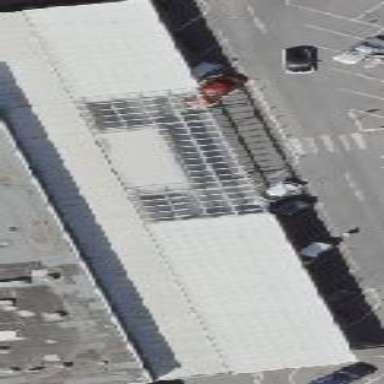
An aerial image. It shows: View of roof of building.